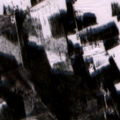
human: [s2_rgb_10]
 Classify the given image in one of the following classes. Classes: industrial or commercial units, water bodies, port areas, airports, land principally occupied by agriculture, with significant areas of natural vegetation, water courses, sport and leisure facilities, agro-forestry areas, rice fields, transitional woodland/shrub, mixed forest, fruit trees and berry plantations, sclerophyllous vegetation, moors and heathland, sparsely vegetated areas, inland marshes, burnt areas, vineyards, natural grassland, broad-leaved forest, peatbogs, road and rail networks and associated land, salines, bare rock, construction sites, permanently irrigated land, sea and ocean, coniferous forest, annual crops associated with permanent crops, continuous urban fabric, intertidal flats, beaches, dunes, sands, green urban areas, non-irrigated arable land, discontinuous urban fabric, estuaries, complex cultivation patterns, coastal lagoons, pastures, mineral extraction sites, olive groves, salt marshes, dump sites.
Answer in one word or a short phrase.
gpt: non-irrigated arable land, land principally occupied by agriculture, with significant areas of natural vegetation, coniferous forest, mixed forest, transitional woodland/shrub